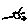
Label: sun